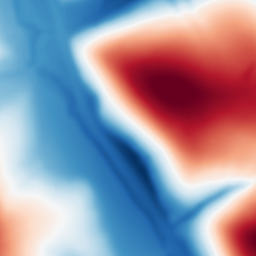
Category: multiscale
Decomposition family: dog
Decomposition parameters: sigma_low: 3
sigma_high: 100
Upsampling method: cubic_catmull_rom
Upsampling parameters: scale: 2
Upsampling scale: 2